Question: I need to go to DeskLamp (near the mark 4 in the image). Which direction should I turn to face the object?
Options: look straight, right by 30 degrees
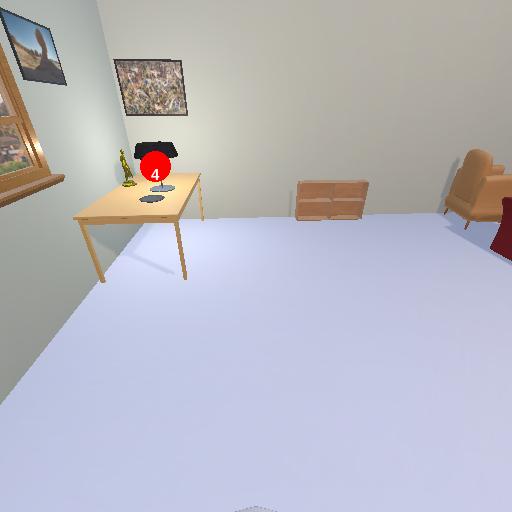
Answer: look straight